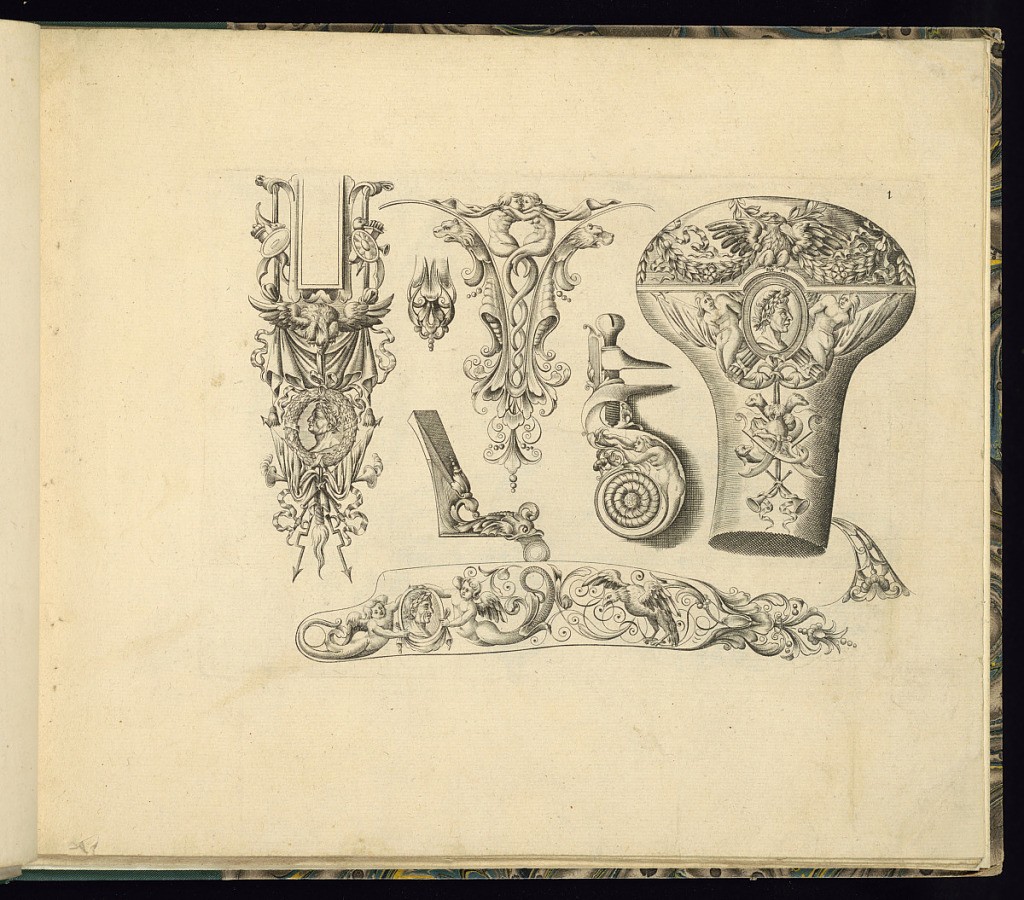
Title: Designs for Gun Parts and Ornament
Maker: Thobie Tourneur, Le Thuraine, French, active ca. 1630 – ca. 1690
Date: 1660
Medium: Engraving on laid paper
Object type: Print
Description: Designs for gun parts (flint lock, butt) decorated with grotesque ornaments, military trophies, mascarons (masks), eagles, putti, animals, roundel portraits, festoons of leaves, scrolling leaves (rinceaux), drapery, ribbons, cartouche, rosettes, and fleurons. The plate is numbered.